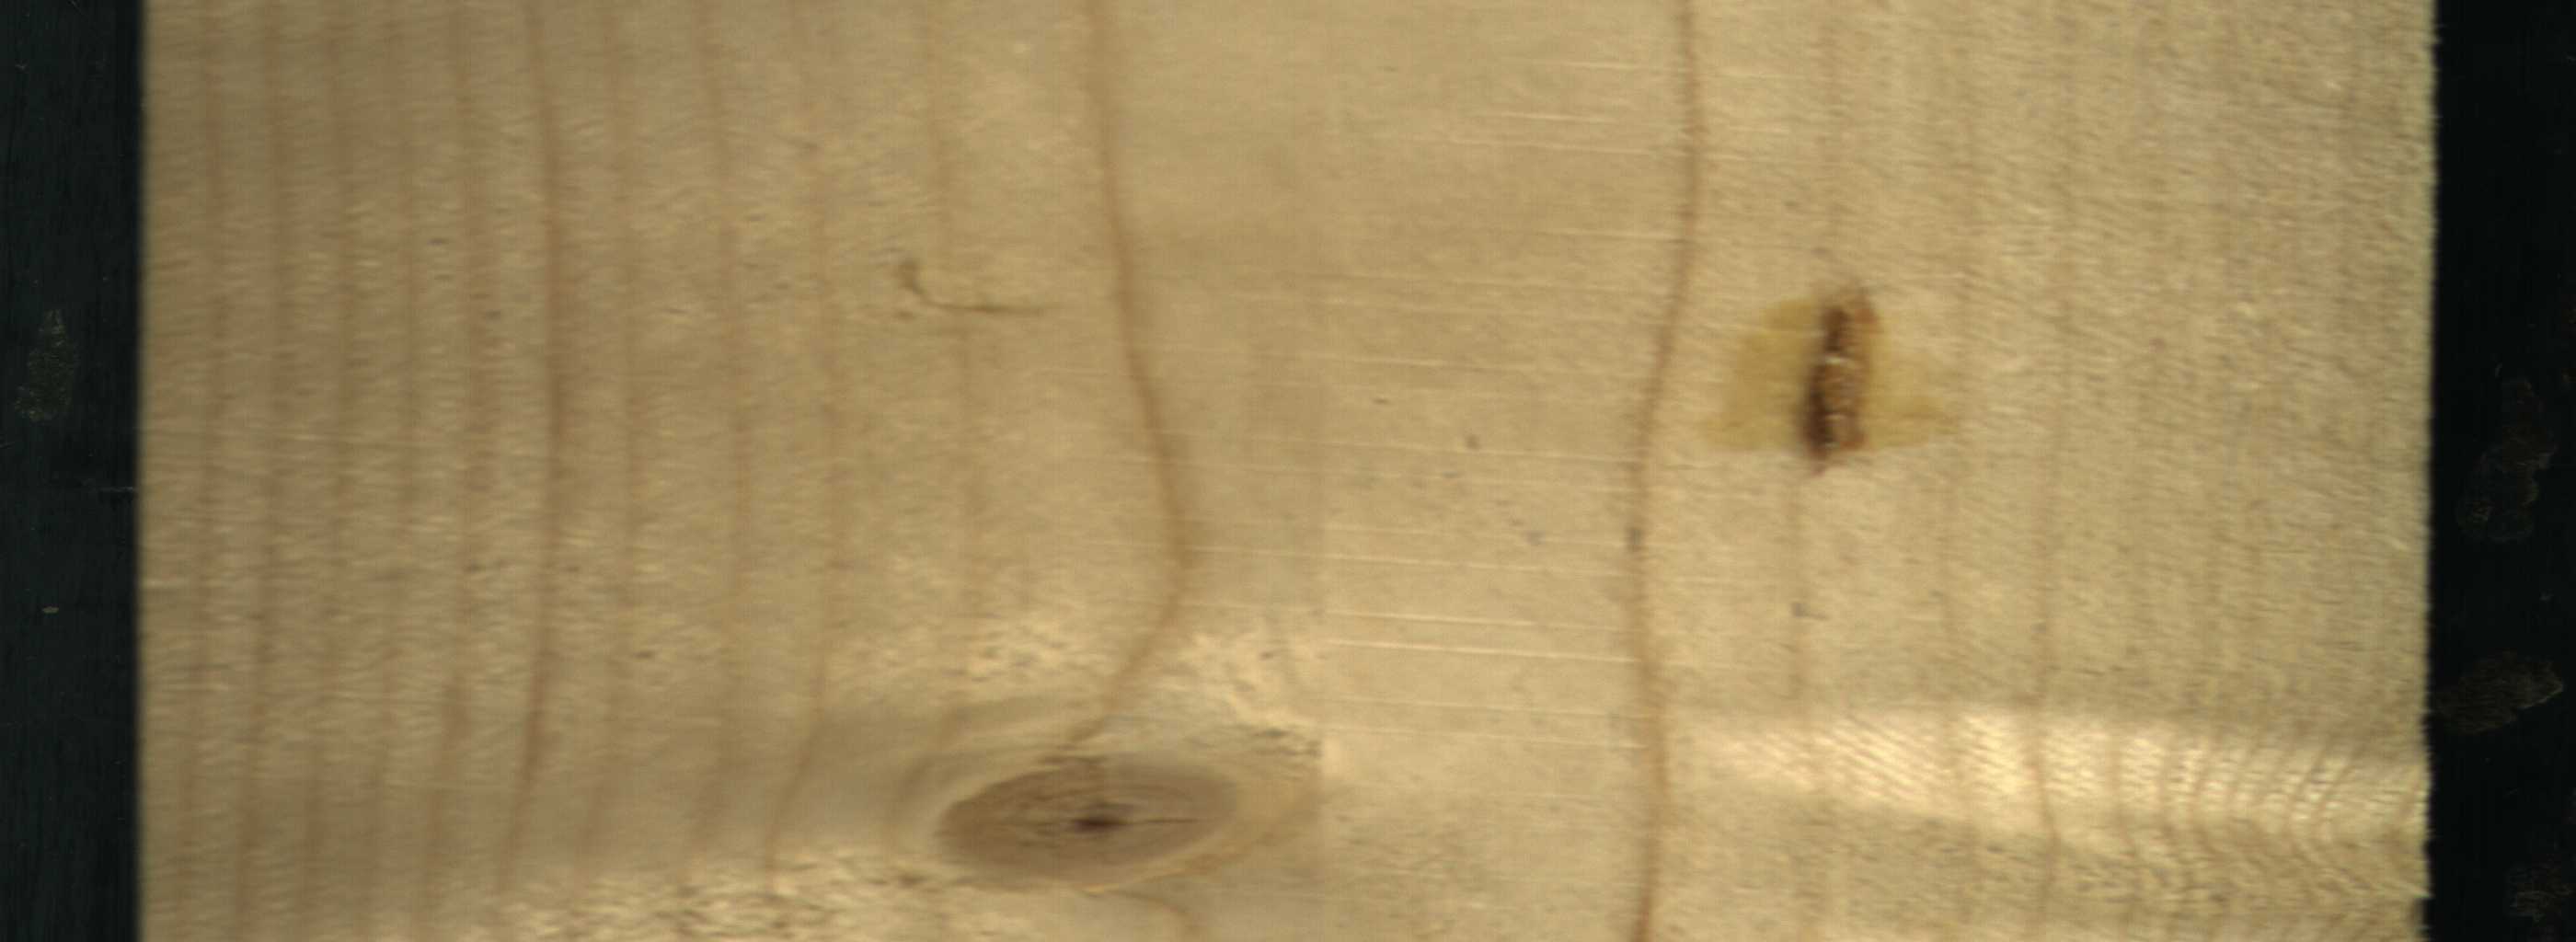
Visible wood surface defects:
resin
Live_Knot